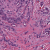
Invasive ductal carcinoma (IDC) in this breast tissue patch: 1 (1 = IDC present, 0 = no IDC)